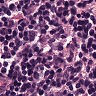
Metastatic tissue present: no